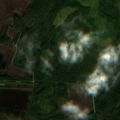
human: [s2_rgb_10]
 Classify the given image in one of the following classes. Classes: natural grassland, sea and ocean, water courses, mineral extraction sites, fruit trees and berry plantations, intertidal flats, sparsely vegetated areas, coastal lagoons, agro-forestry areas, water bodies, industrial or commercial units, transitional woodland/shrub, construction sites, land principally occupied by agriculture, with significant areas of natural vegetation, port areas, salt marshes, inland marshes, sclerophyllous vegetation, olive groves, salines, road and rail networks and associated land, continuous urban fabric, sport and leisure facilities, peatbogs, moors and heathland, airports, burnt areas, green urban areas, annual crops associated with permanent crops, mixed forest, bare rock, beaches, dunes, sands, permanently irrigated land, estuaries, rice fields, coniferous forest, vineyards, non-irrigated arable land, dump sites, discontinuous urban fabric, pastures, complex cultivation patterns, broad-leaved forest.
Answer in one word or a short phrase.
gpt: coniferous forest, mixed forest, transitional woodland/shrub, peatbogs